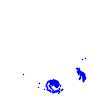
Particle: electron